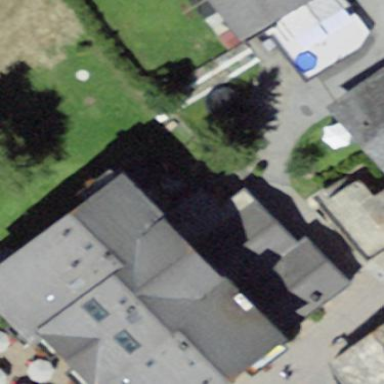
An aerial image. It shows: Hotel building.